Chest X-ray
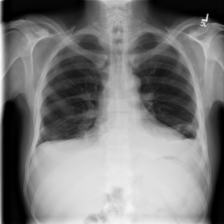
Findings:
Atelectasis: positive
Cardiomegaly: negative
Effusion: negative
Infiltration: negative
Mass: negative
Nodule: negative
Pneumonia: negative
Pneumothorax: negative
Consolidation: negative
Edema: negative
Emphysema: negative
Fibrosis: negative
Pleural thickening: negative
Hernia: negative